Question: I am working on making dropdown/popup windows for my i3bar/i3blocks setup. The idea is to have a Qt.Popup type window open when a certain i3block is clicked, which will be positioned above the i3block to look like a popup menu. I have most of this working, but would like to add partial borders to the Qt window like I have drawn on in the picture (in red):

Ideally the border would not go all the way around the pop up but would stop where the popup "connects" to the i3block it extends, (the battery i3block in the example). The border should however extend on the bottom to separate the popup from other i3blocks (example: the calendar block). This is not the only popup that I would like to make and others might "hang over" neighboring i3blocks more or less and possibly on both sides. The start and end location of the border brake (x and y, if needed) would be in px.
I have looked at using QGraphicsView to simply draw those lines on, but can't figure out how to get any QGraphics to work when the window is a QDialog. Is adding the graphics possible? If so, how?
Note: I don't want to use a background image, because I want the border line width to be the same regardless of the window size.
Here is the relevant code:
'''
from PySide2.QtWidgets import *
from PySide2.QtGui import *
from PySide2.QtCore import Qt
class Main(QDialog):
def __init__(self, parent=None):
super().__init__(parent)
self.setWindowFlags(Qt.Popup)
self.setGeometry(0, 0, 50, 100)
self.setStyleSheet("background-color: #000000; color: #FFFFFF")
#omitted info widgets and layouts would go here
layout_main = QVBoxLayout()
#layout_main.addLayout(layout_TLP)
#layout_main.addLayout(layout_sleepTime)
self.setLayout(layout_main)
self.show()
app = QApplication([])
main = Main()
main.exec_()
'''
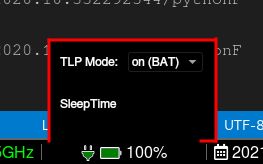
Answer: QGraphicsView is intended to show 2D custom graphics itemd in a , not to customize the painting of widgets. In order to achieve what you want, you need to use a <URL> of the widget, which is the function that is called by widget whenever they need to be displayed.
There are various functions that draw primitive graphics, like rectangles, ellipses and text; in your case you need to work with lines (since you're not drawing a full rectangle) but, since lines drawn individually are not connected, the result might not be fine if the border has a width bigger than one pixel, so you should opt for <URL>.
The approach is the following:
- - 'y = 10''y = 9''y = 11'- - -
'''
class Main(QWidget):
_borderSize = 2
_bottomWidth = 140
# ...
def setBorderSize(self, size):
self._borderSize = max(1, size)
self.update()
def setBottomWidth(self, width):
self._bottomWidth = max(0, width)
self.update()
def paintEvent(self, event):
# the border width could be odd, so we must convert
# the rectangle to QRectF which supports floating point
# coordinates, which is also better for QPainter
rect = QRectF(self.rect().adjusted(0, 0, -1, -1))
half = self._borderSize / 2
rect.adjust(half, half, -half, -half)
bottomLeft = QPointF(rect.left(), rect.bottom() + half)
bottomRight = QPointF(self._bottomWidth, rect.bottom())
qp = QPainter(self)
qp.setRenderHints(qp.Antialiasing)
qp.setPen(QPen(Qt.red, self._borderSize))
qp.drawPolyline(QPolygonF((
bottomLeft,
rect.topLeft(),
rect.topRight(),
rect.bottomRight(),
bottomRight
)))
app = QApplication([])
main = Main()
app.exec()
'''
Note that I inherited from QWidget: since you're overriding the window flags and you're not using the window modality (there's only one window), there's no need for a QDialog, and you can just start the app's event loop which will quit as soon as the widget is closed.